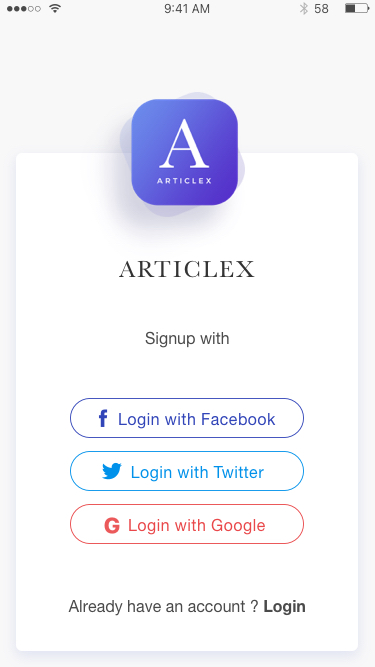
Text in this UI design:
ARTICLEX
Signup with
Already have an account ? Login
Login with Twitter
Login with Facebook
Login with Google